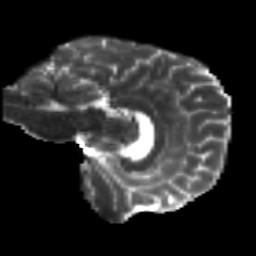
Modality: T2w
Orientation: sagittal
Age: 29
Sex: male
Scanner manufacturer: siemens
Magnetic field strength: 3 T
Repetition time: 8.8 s
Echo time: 0.085 s